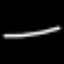
Label: line